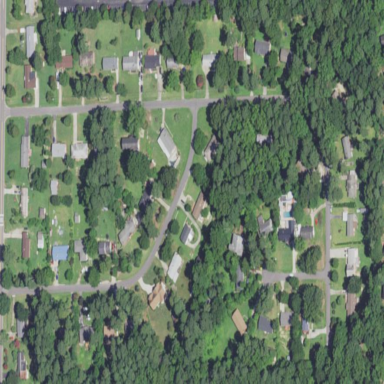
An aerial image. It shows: Residential area within neighborhood.